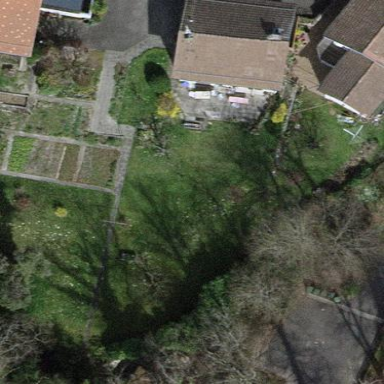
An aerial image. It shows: Garden surrounded by fence.